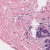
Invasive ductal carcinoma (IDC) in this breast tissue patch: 0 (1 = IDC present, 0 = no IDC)